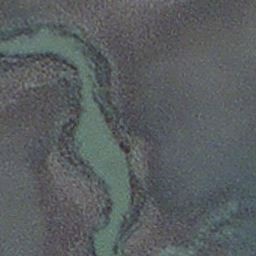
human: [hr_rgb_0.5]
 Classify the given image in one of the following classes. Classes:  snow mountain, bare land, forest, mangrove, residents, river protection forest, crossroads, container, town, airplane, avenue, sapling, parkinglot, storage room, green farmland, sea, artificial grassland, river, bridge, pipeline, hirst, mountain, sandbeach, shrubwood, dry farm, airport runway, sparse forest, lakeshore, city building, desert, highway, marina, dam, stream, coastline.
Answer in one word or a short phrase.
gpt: stream